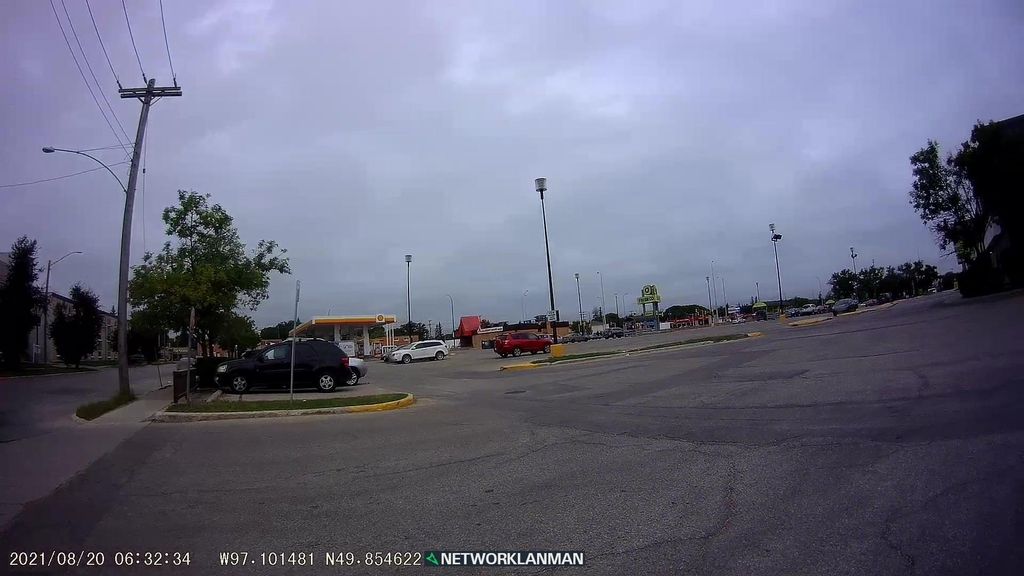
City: winnipeg